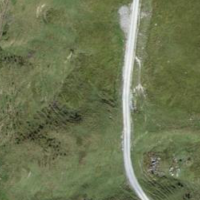
EUNIS habitat code: 23
Species observed at this site:
Tussilago farfara